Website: apple
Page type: customer-info-address
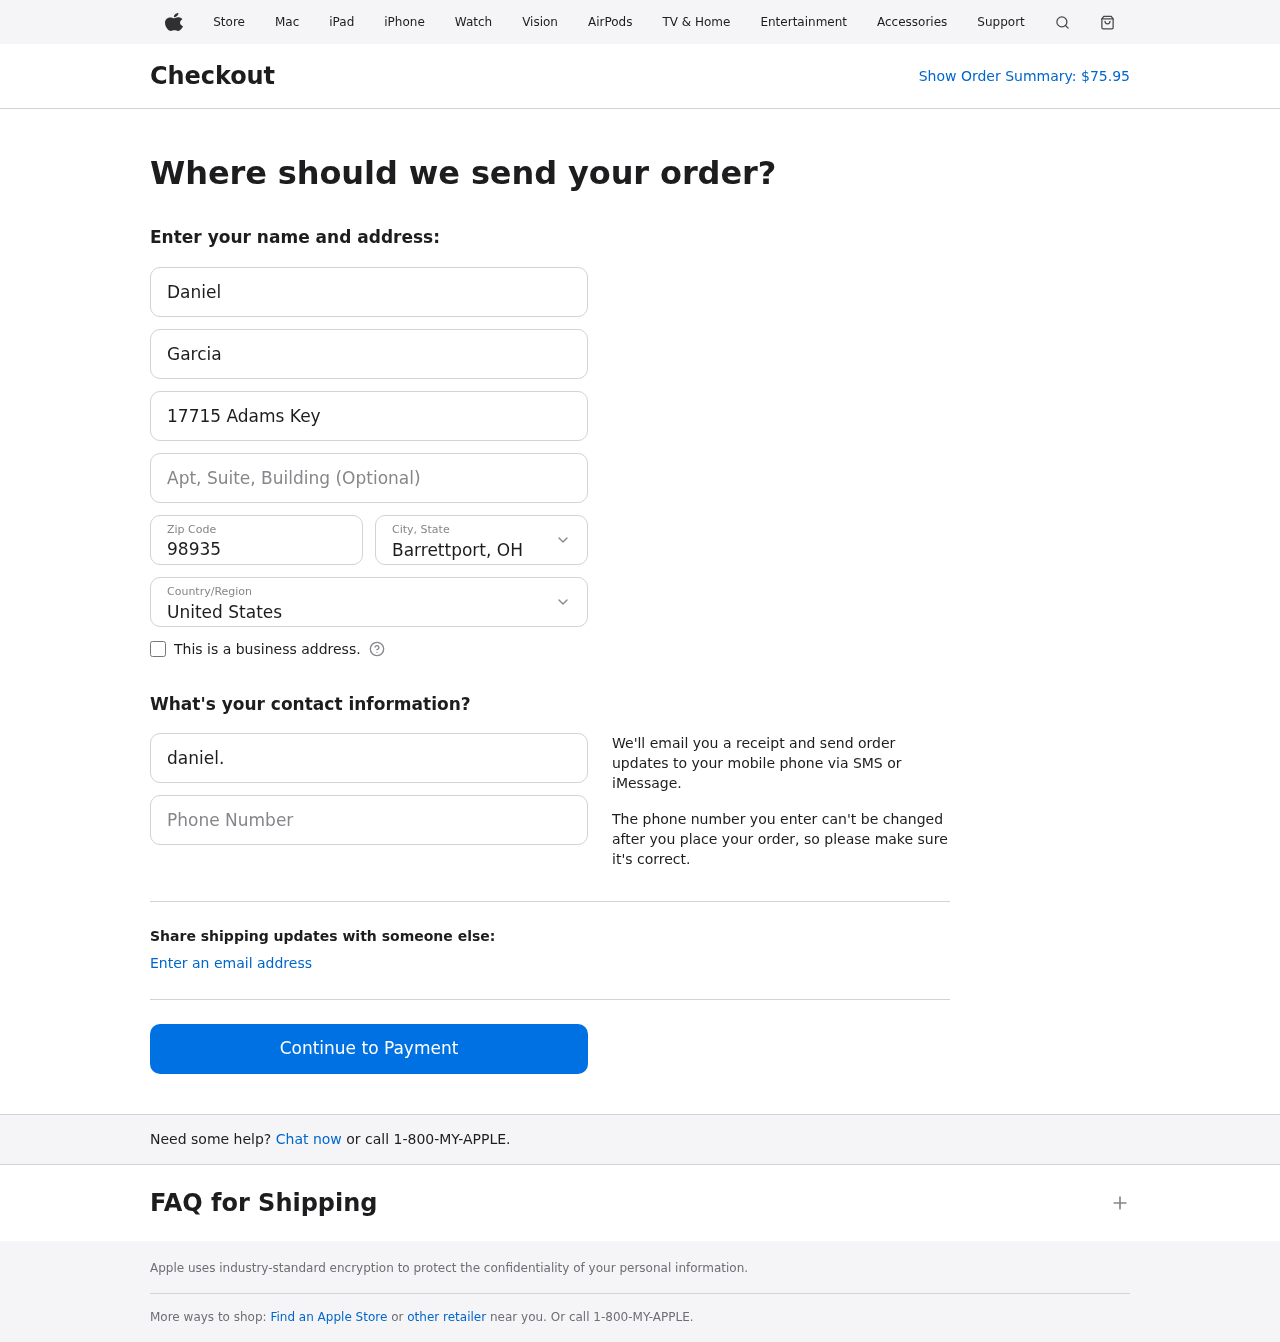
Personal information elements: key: PII_CITY_STATE
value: Barrettport, OH
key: PII_COUNTRY
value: United States
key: PII_EMAIL
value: daniel.garcia@hotmail.com
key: PII_FIRSTNAME
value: Daniel
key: PII_LASTNAME
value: Garcia
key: PII_PHONE
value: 4843868627
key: PII_POSTCODE
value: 98935
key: PII_STREET
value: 17715 Adams Key
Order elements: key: ORDER_TOTAL
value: $75.95